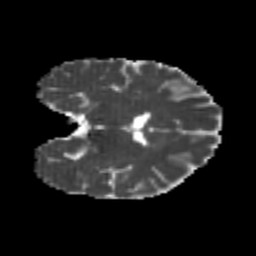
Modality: MD
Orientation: coronal
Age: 21
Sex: male
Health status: healthy
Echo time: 0.074 s